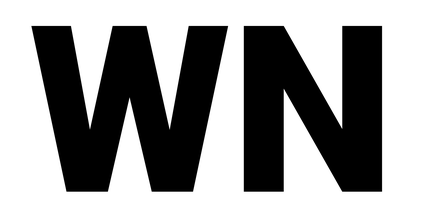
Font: Roboto_Black